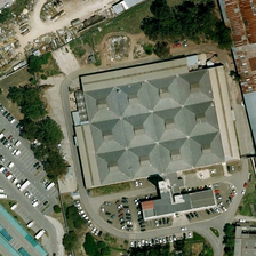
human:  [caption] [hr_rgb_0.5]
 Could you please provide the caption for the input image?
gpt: Some green trees and several parking spaces are surrounded by square buildings.

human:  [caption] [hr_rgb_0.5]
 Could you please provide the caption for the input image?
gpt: the city's infrastructure is complete .

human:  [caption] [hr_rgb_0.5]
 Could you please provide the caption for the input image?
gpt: Some green trees and several parking lots around the square building.

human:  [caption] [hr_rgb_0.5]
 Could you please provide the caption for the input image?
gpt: This is a busy city.

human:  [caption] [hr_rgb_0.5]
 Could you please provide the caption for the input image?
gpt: This is a prosperous city.